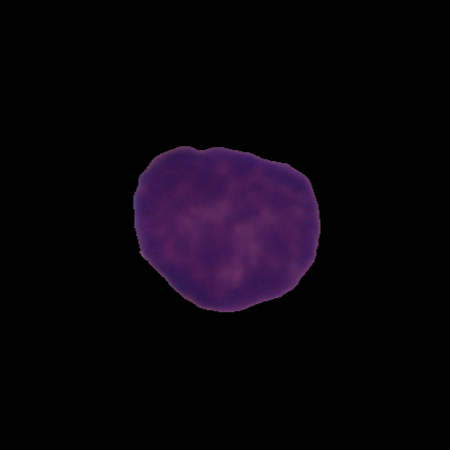
Label: cancer